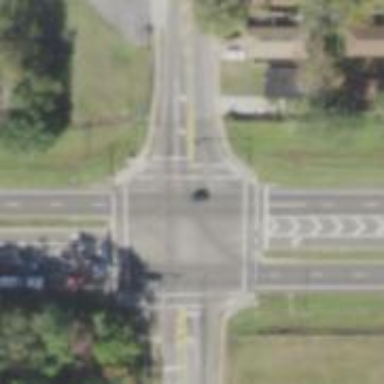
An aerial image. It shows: Marked crossing on footway.